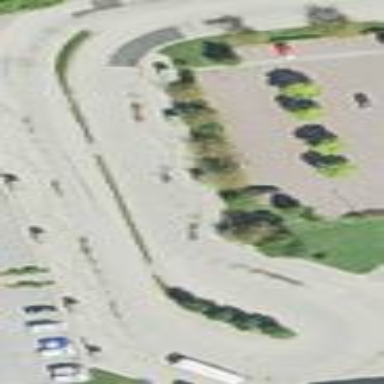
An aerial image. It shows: Service road with paved surface.